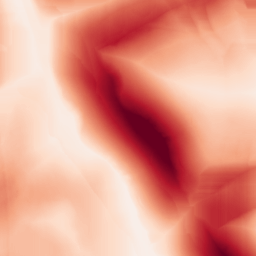
Category: morphological
Decomposition family: morphological_square
Decomposition parameters: operation: gradient
size: 50
Upsampling method: lanczos
Upsampling parameters: scale: 8
Upsampling scale: 8